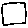
Label: square